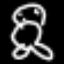
Label: frog